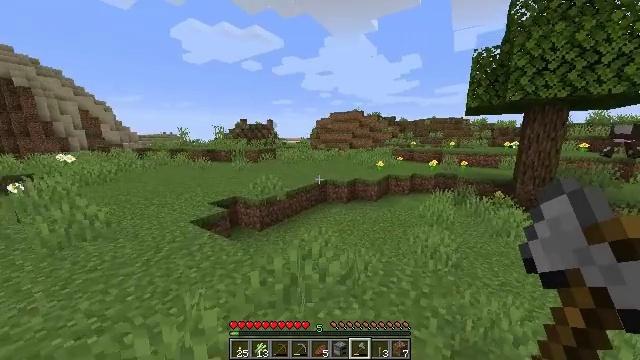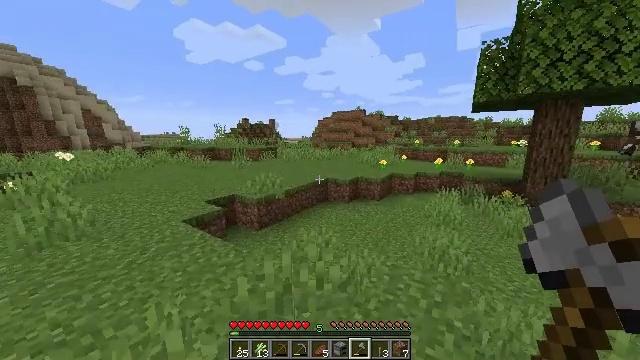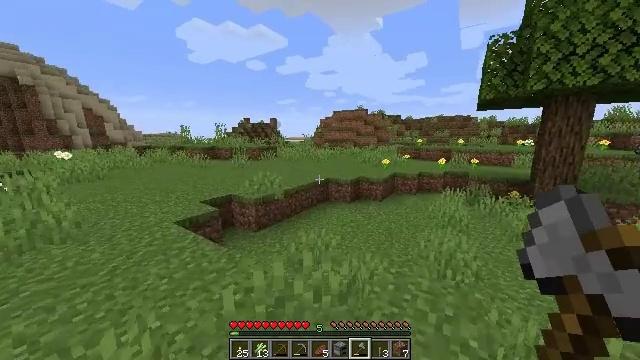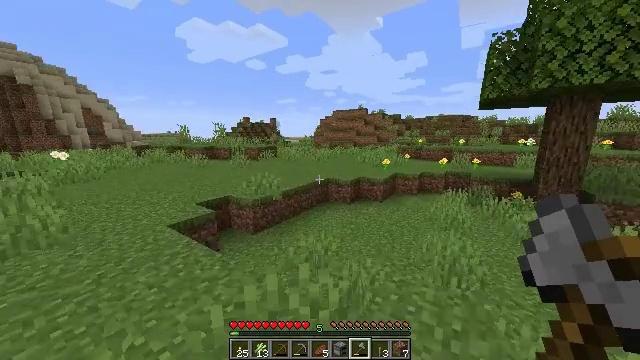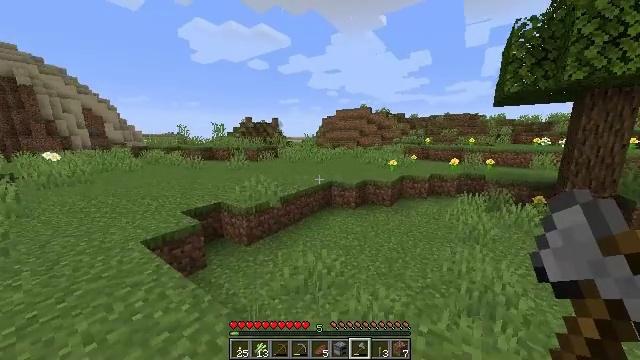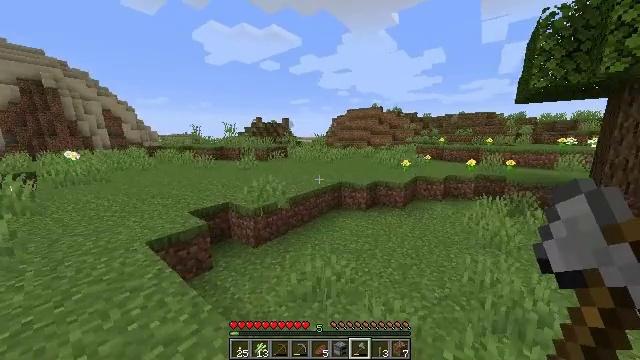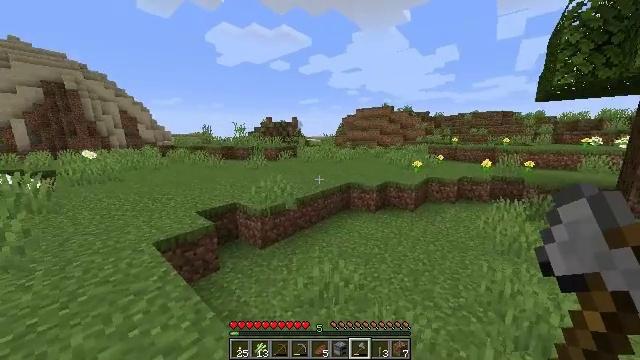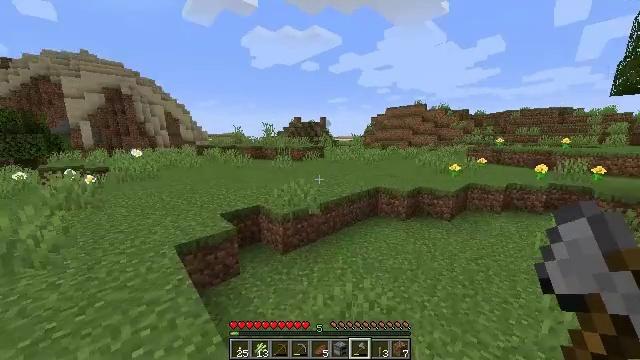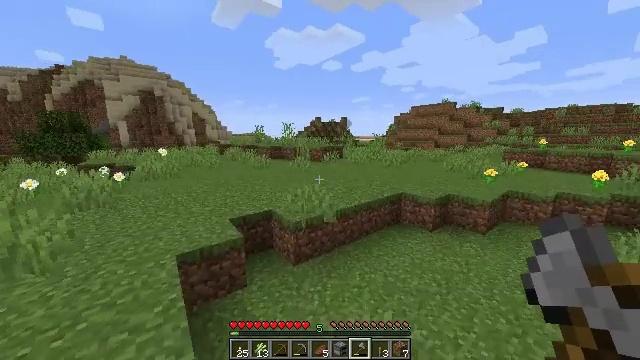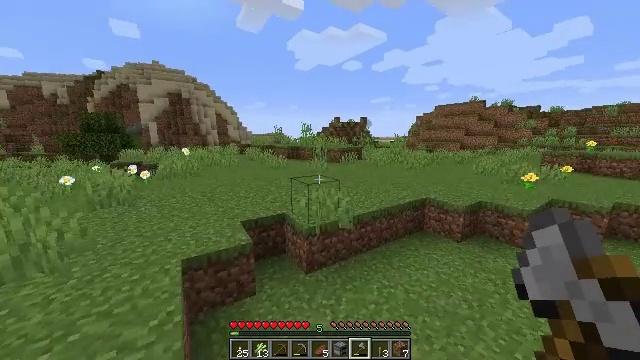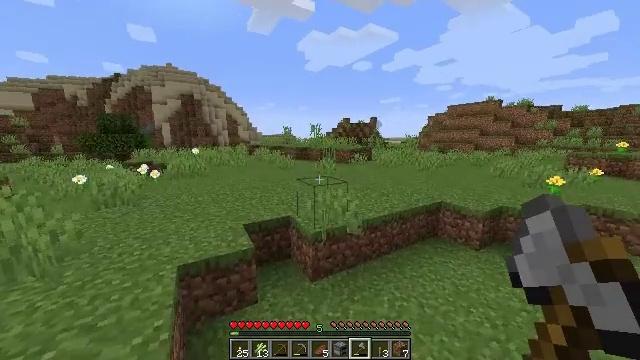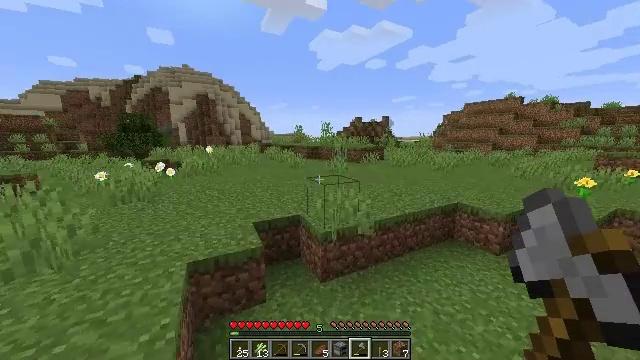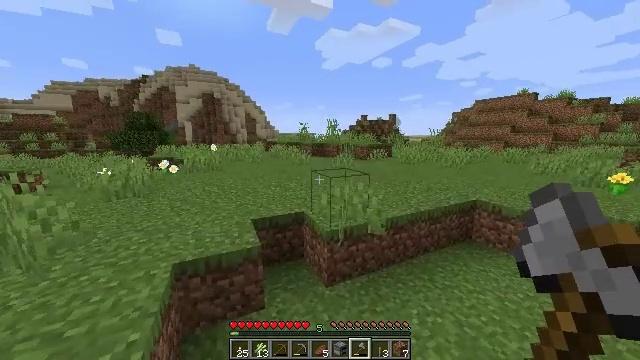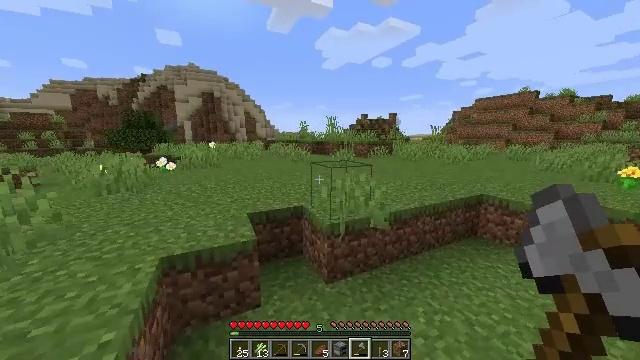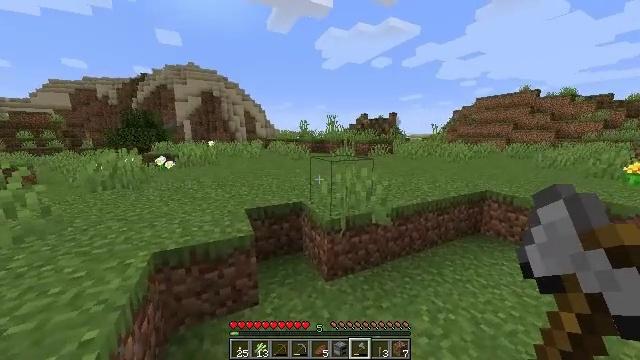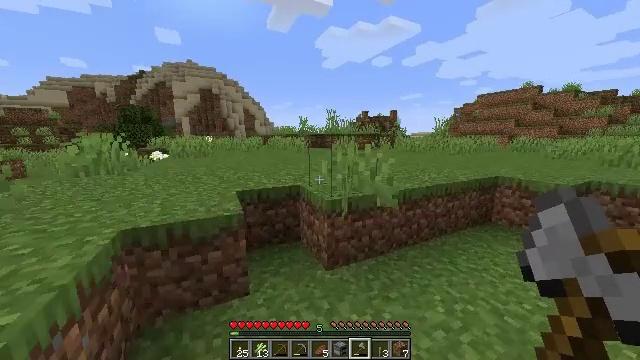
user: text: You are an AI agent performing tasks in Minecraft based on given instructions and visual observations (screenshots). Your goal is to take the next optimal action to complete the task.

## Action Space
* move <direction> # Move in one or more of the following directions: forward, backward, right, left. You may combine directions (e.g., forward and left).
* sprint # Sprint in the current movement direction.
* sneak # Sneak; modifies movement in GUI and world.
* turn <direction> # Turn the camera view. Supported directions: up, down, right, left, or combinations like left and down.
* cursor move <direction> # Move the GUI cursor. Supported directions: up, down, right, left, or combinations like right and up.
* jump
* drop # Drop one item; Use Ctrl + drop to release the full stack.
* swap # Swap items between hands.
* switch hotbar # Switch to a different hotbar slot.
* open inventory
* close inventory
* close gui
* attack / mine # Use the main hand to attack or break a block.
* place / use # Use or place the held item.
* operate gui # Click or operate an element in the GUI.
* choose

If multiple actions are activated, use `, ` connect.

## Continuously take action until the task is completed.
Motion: motion action
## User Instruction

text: Collect sugar cane near water sources.
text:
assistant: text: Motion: move forward, sprint
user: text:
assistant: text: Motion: move forward, sprint
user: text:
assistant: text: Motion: move forward, sprint
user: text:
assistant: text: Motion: move forward, sprint
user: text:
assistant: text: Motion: move forward, sprint, turn left
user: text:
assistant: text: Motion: move forward, sprint, turn left
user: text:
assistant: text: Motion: move forward, sprint, turn left
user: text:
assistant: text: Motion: move forward, sprint, turn left
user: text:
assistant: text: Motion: move forward, sprint, turn left
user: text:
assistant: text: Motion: move forward, sprint, turn left
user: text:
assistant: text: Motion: move forward, sprint, turn left
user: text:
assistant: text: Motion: move forward, sprint, turn left
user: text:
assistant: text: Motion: move forward, sprint
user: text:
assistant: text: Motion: move forward, sprint
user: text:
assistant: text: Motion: move forward, sprint
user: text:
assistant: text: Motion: move forward, sprint
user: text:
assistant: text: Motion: move forward, sprint
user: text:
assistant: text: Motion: move forward, sprint
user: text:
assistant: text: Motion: move forward, sprint, jump
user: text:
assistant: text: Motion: move forward, sprint, jump
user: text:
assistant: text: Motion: move forward, sprint, jump
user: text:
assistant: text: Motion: move forward, sprint, jump
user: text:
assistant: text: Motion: move forward, sprint, turn right, jump
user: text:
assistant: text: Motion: move forward, sprint, turn right, jump
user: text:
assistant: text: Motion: move forward, sprint, turn right, jump
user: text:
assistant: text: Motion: move forward, sprint, turn right, jump
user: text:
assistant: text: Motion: move forward, sprint, turn right, jump
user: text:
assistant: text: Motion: move forward, sprint, turn right
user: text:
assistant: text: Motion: move forward, sprint
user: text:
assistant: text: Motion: move forward, sprint